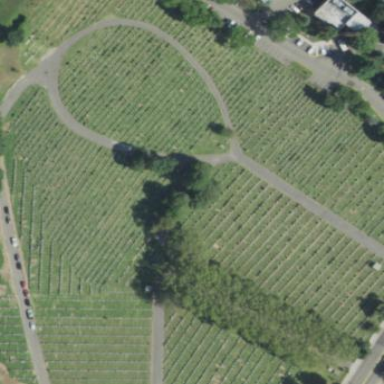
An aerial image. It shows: Cemetery.